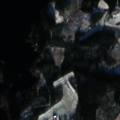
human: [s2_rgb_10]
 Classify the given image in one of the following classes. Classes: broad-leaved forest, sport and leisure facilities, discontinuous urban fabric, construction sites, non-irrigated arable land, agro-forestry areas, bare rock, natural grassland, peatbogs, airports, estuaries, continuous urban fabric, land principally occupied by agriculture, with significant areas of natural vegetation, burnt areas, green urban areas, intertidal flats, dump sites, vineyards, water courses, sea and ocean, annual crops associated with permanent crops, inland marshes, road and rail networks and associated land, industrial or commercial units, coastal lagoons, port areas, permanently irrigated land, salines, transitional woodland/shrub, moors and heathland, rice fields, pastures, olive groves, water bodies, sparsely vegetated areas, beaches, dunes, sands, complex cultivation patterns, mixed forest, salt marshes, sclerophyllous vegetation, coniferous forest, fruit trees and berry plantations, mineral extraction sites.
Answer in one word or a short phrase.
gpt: non-irrigated arable land, coniferous forest, mixed forest, water bodies